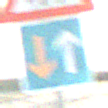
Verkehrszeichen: VorrangVorGegenverkehr
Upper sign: KinderLinks
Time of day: SunriseSunset
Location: Outdoor (Beach)
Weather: Clear
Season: NotSpecified
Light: Natural